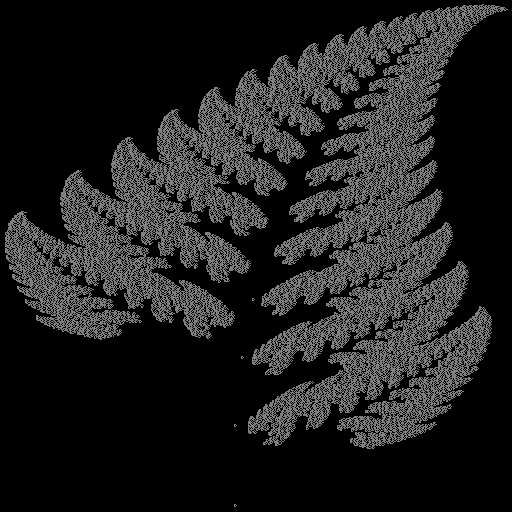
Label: fern